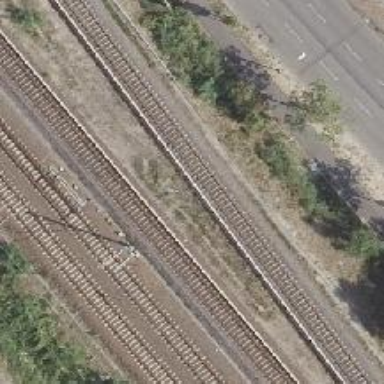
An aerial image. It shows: Catenary mast for power lines.